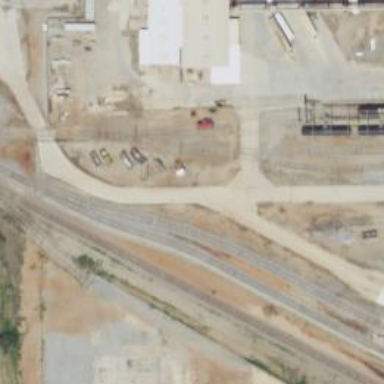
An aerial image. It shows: Railway level crossing.